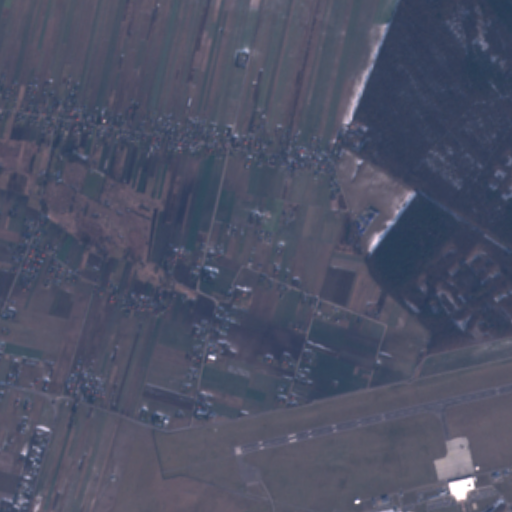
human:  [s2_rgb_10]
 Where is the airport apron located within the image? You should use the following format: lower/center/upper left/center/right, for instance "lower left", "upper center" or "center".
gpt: The airport apron is located in the lower right of the image.
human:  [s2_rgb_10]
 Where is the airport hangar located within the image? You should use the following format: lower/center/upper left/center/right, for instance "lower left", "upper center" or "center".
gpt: The airport hangar is located in the lower right of the image.
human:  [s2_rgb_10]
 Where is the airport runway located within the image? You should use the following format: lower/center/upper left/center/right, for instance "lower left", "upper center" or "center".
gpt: The airport runway is located in the lower right of the image.
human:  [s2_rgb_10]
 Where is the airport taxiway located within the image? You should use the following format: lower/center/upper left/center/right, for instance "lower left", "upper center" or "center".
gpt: The airport taxiway is located in the lower right of the image.
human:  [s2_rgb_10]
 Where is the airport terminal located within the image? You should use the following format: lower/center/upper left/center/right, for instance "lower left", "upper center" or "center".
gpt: The airport terminal is located in the lower right of the image.
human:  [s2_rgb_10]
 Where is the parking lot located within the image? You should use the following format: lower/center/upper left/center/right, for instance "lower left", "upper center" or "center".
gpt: The parking lot is located in the lower right of the image.
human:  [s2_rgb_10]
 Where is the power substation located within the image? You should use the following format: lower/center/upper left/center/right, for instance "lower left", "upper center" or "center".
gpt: The power substation is located in the lower right of the image.
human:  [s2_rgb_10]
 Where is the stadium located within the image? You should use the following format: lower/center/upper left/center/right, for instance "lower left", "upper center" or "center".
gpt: The stadium is located in the upper left of the image.
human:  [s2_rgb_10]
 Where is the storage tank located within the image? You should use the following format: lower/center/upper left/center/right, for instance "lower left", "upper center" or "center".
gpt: The storage tank is located in the lower right of the image.
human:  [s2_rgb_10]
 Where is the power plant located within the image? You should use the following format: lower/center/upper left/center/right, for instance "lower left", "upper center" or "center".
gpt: There is no power plant in the image.